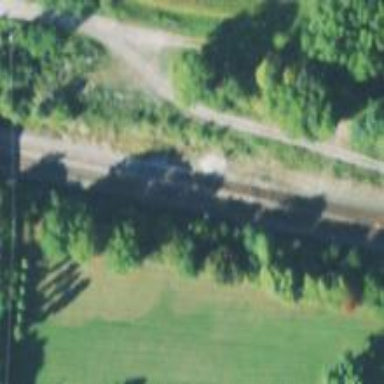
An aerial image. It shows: Railway signal.